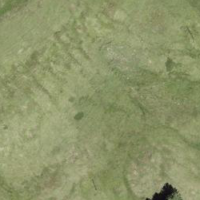
EUNIS habitat code: 25
Species observed at this site:
Campanula barbata